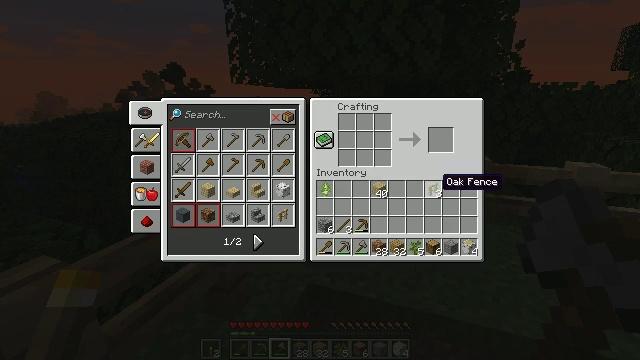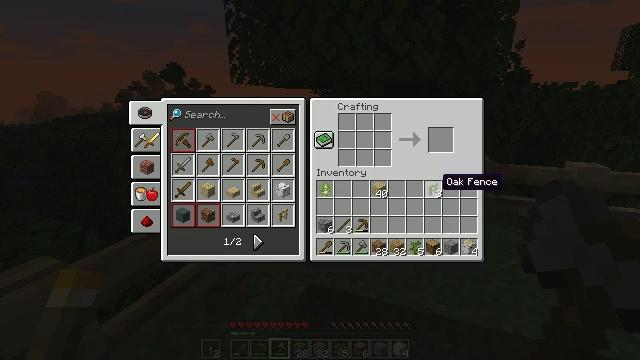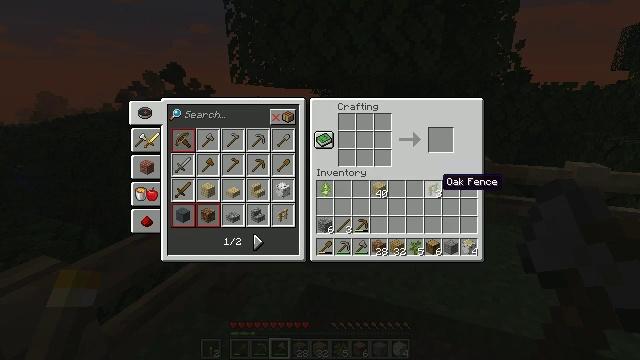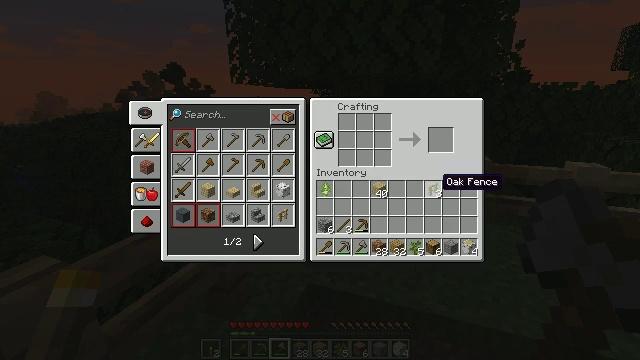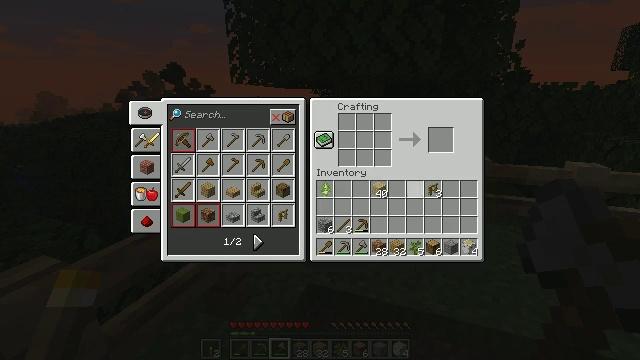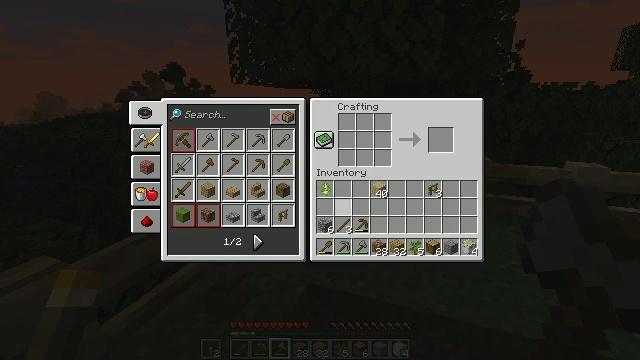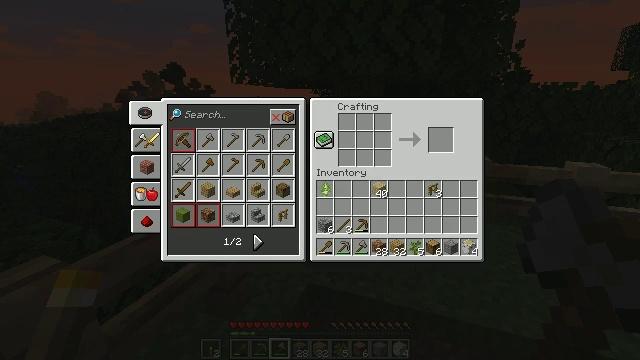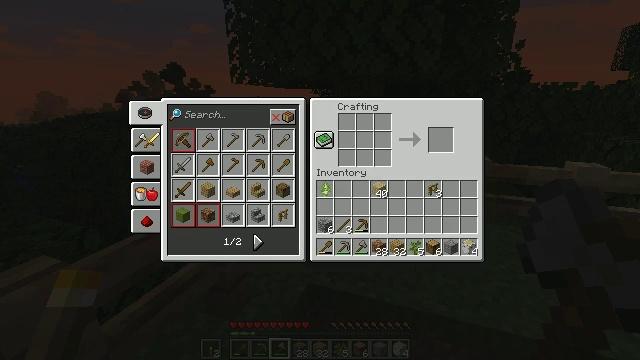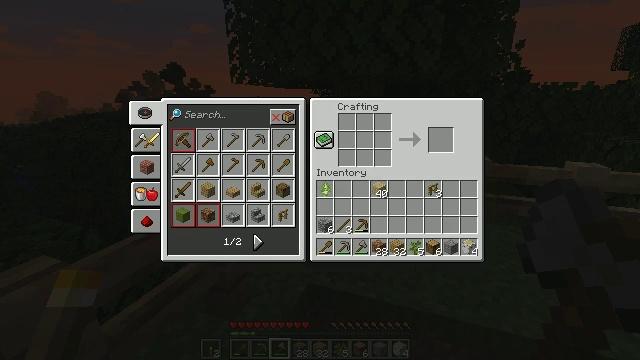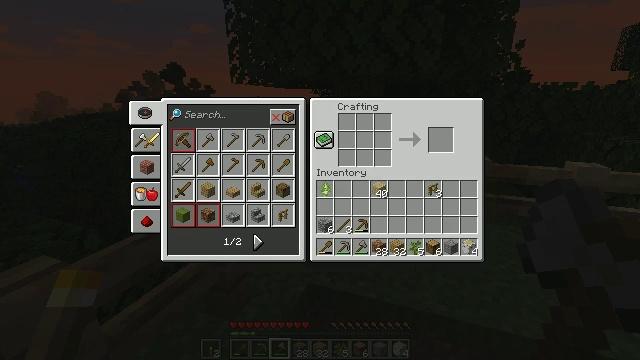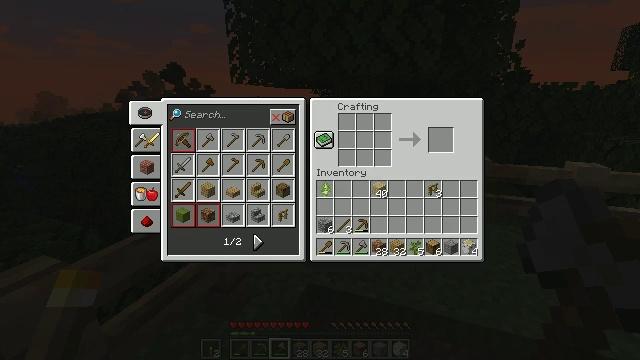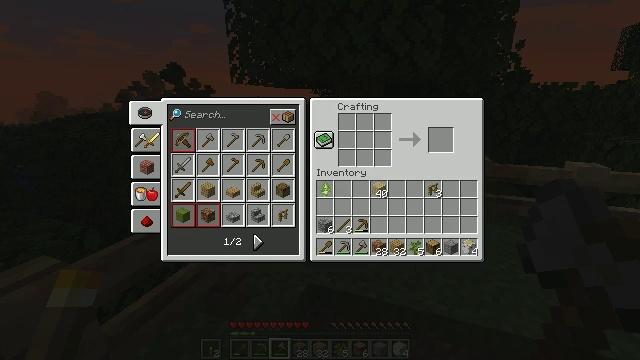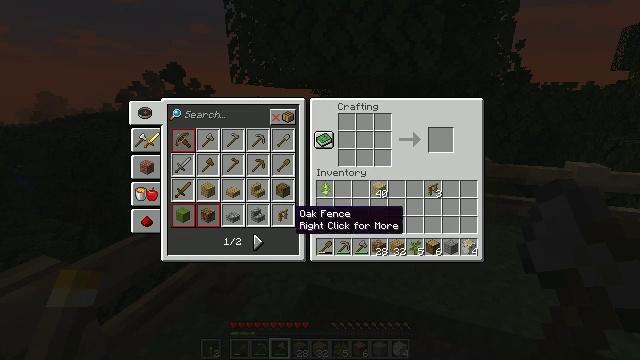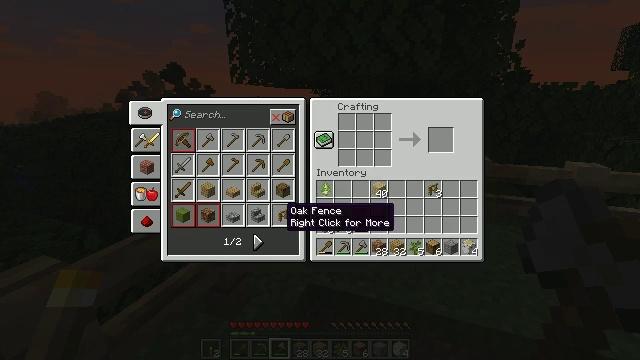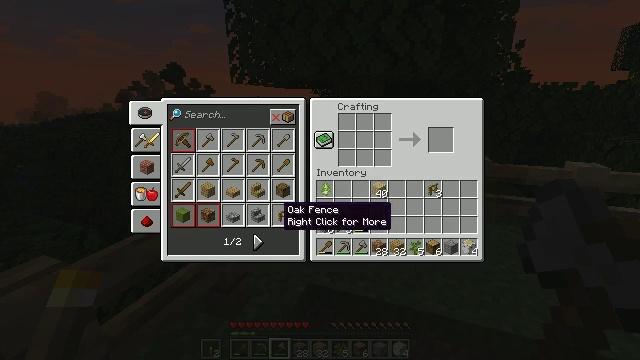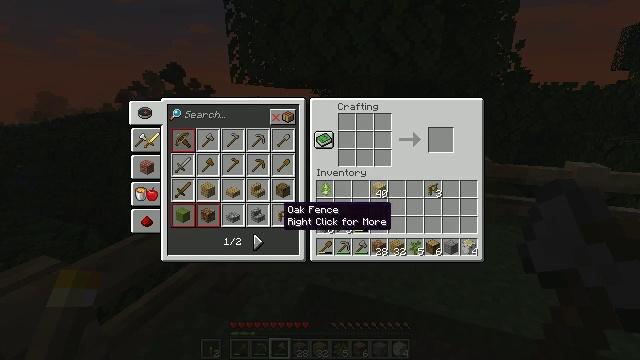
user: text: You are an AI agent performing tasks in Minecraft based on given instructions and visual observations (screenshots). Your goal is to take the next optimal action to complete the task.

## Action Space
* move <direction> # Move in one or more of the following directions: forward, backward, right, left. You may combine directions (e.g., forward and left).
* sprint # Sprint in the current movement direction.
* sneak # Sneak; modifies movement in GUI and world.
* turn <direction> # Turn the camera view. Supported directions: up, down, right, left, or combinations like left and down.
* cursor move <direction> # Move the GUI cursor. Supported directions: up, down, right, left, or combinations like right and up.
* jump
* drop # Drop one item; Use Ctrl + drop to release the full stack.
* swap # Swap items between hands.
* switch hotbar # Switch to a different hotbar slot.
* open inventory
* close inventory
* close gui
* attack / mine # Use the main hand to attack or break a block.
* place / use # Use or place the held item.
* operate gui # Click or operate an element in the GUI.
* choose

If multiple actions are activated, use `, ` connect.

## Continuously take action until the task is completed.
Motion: motion action
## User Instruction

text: Craft an oak fence using planks and sticks.
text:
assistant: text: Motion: no_op
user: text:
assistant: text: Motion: no_op
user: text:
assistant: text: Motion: no_op
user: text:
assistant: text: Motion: cursor move left
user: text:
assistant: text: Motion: cursor move left and down
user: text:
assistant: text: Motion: cursor move left and down
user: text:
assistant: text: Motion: no_op
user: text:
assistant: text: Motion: no_op
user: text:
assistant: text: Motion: no_op
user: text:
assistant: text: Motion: no_op
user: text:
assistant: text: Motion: no_op
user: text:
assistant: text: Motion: cursor move left
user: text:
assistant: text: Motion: cursor move left
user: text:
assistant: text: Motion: no_op
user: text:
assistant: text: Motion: no_op
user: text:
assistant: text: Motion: no_op
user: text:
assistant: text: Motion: no_op
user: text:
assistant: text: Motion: operate gui
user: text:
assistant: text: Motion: operate gui
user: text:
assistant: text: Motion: operate gui
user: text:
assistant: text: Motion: operate gui
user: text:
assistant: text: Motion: no_op
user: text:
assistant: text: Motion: no_op
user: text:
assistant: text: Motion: no_op
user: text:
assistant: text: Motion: no_op
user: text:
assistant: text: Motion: cursor move right and up
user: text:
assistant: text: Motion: cursor move right and up
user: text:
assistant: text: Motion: cursor move right
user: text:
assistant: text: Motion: no_op
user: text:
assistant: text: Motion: no_op